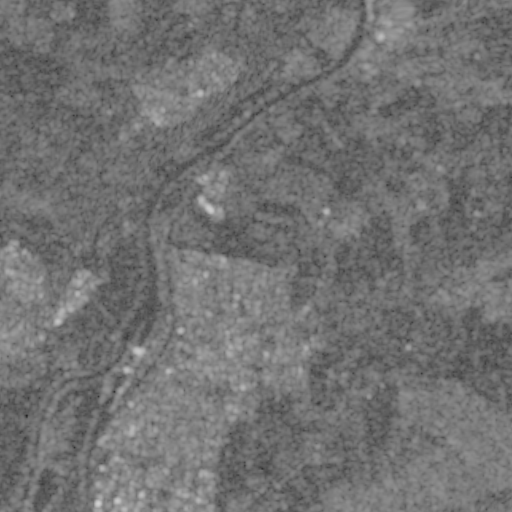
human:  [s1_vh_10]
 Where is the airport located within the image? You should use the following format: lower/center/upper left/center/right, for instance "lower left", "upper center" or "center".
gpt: The airport is located in the lower left of the image.
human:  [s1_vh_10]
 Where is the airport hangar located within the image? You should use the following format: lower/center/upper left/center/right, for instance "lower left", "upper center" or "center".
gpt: The airport hangar is located in the lower left of the image.
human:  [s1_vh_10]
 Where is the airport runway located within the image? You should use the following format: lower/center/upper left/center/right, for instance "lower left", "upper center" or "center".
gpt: The airport runway is located in the lower left of the image.
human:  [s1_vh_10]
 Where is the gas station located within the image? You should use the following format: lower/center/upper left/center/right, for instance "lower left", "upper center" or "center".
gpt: The gas station is located in the lower center of the image.
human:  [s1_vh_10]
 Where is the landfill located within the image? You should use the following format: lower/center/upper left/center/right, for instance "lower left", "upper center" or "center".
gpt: The landfill is located in the lower left of the image.
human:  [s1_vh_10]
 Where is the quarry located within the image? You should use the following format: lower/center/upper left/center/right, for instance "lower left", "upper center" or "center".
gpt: The quarry is located in the upper right of the image.
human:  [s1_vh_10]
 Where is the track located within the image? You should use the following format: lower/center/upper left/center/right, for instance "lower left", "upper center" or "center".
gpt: The track is located in the lower left of the image.
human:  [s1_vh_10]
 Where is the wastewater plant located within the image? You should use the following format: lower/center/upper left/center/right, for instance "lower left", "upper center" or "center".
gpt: The wastewater plant is located in the center left of the image.
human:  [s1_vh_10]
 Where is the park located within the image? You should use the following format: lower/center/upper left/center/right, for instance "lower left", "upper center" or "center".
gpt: There is no park in the image.

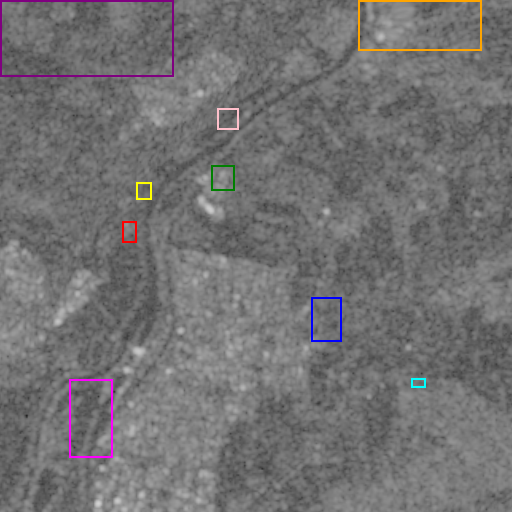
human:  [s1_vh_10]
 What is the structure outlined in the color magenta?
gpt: The structure outlined in magenta is an airport.
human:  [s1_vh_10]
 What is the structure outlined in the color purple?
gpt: The structure outlined in purple is a crop field.
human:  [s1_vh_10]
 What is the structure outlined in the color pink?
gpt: The structure outlined in pink is a park.
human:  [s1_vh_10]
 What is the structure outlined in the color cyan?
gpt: The structure outlined in cyan is a parking lot.
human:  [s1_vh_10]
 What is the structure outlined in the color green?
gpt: The structure outlined in green is a power substation.
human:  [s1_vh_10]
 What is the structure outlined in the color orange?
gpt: The structure outlined in orange is a quarry.
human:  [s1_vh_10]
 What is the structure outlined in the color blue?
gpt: The structure outlined in blue is a stadium.
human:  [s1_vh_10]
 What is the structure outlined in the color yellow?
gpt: The structure outlined in yellow is a track.
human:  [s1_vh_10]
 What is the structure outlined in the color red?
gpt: The structure outlined in red is a wastewater plant.